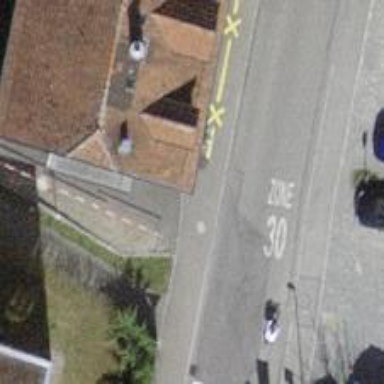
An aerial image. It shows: Sidewalk.